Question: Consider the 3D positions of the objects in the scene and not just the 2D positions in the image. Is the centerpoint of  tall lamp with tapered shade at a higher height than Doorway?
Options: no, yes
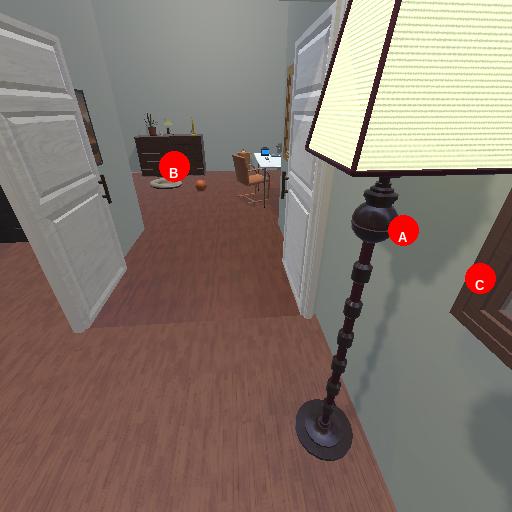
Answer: no